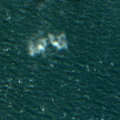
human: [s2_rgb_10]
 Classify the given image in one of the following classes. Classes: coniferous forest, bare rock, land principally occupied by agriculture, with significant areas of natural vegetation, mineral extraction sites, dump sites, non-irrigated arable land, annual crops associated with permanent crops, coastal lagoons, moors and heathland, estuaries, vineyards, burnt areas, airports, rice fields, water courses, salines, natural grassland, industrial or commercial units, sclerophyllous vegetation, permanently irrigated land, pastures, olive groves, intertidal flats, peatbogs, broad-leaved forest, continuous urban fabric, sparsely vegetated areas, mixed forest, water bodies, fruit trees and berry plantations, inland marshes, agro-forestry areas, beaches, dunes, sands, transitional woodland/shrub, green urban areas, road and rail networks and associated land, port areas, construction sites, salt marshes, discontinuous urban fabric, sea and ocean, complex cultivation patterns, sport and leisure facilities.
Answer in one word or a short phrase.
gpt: sea and ocean